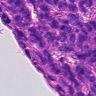
Metastatic tissue present: yes